Question: I want to save a new form to an already existing list:

I made this like that:
'''
createNewTumeur(newTumeur: Tumeur)
{
this.tumeurs.push(newTumeur);
const id: string = this.route.snapshot.params['id'];
firebase.database().ref('/patients/'+id).child("tumeur").push(this.tumeurs);
this.tumeurSubject.next(this.tumeurs);
}
'''
I dont have the value of 'id" an Idea ? ;)
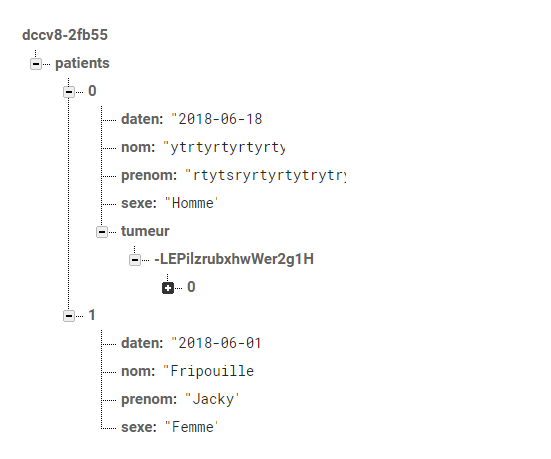
Answer: I'm not sure I understand correctly. But if you want to skip the push ID (the key with '-LEP...') you can just call 'update):
'''
firebase.database().ref('/patients/0').child("tumeur").update(this.tumeurs)
'''
Calling 'update()' will merge the properties from 'this.tumeurs' with the existing data under '/patients/0/tumeur'.